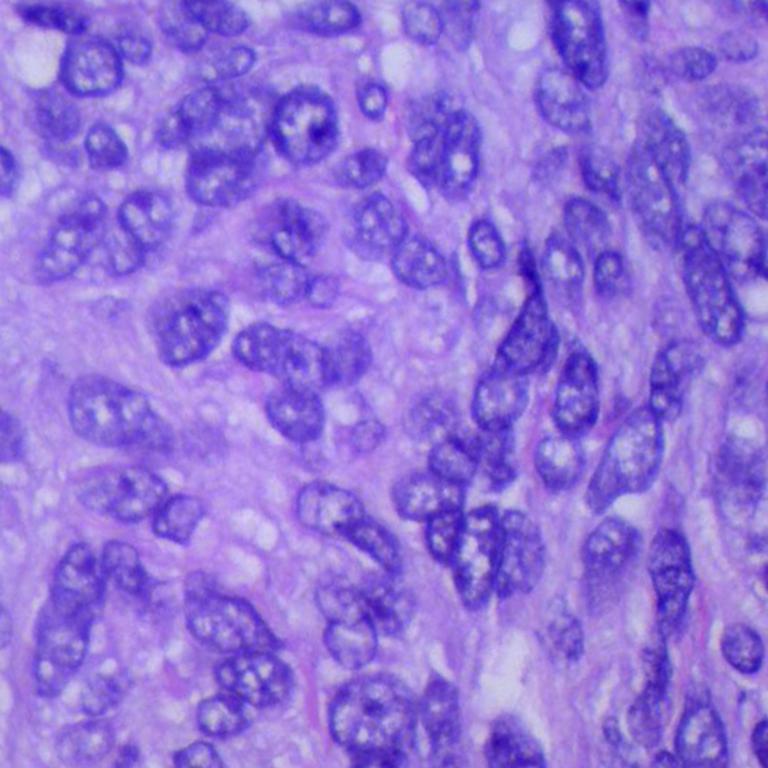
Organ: lung
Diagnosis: squamous carcinomas